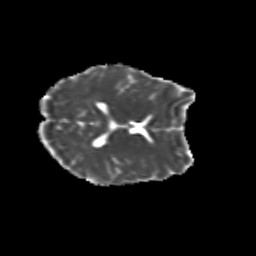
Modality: MD
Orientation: axial
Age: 23
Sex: female
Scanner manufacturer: siemens
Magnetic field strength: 3 T
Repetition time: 3.5 s
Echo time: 0.104 s